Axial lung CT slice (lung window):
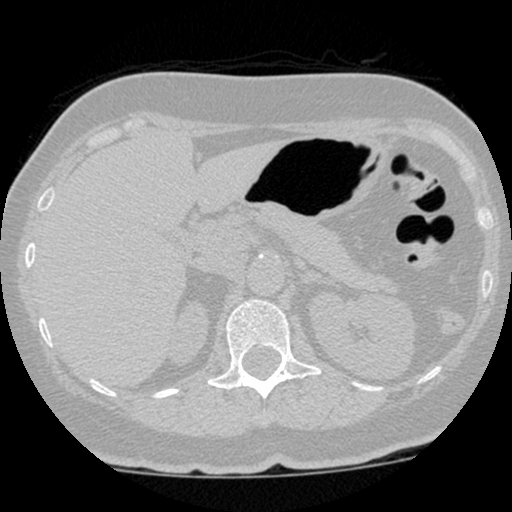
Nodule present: no